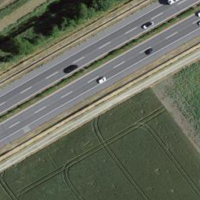
EUNIS habitat code: 57
Species observed at this site:
Ardea alba